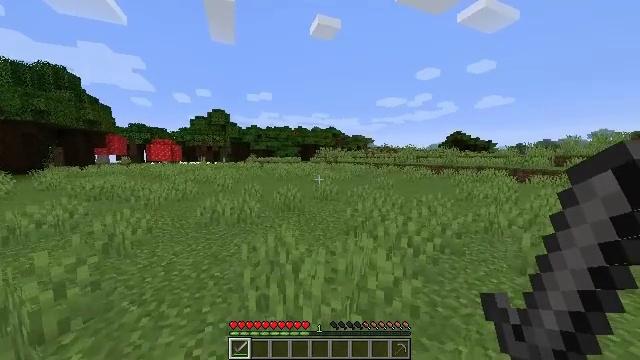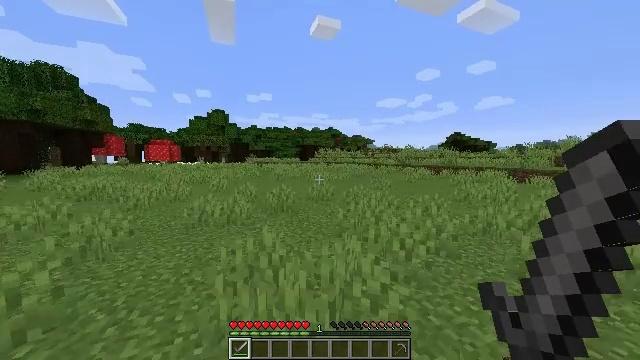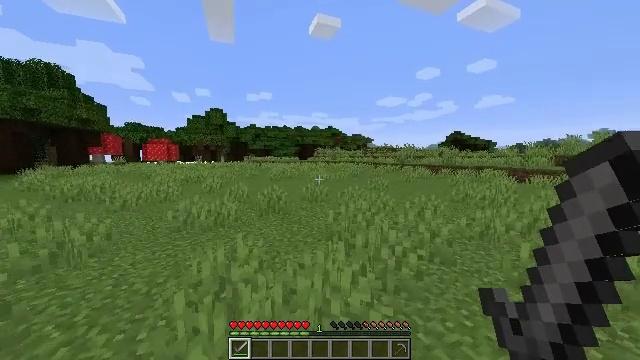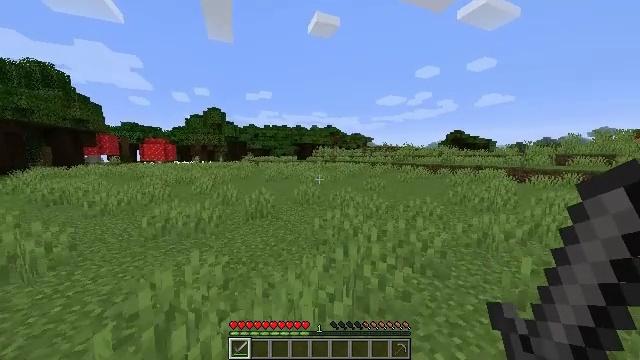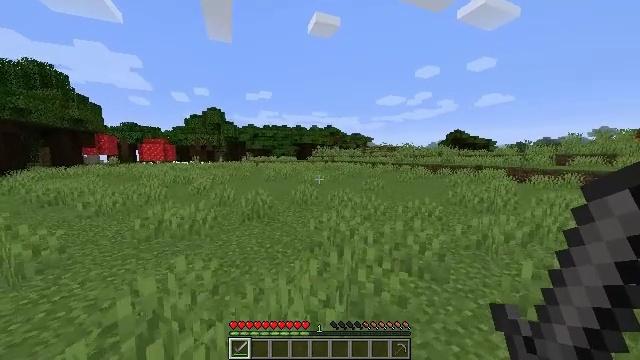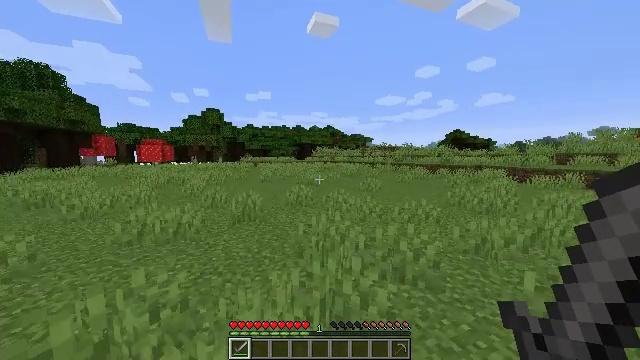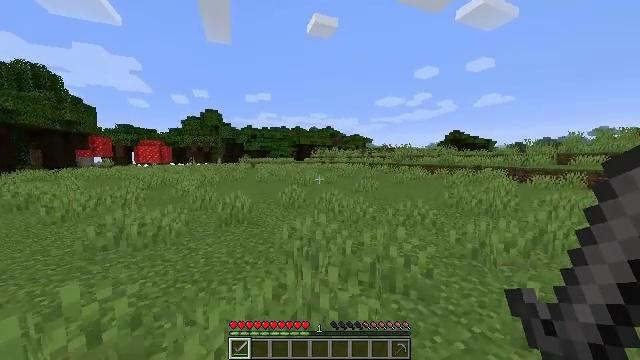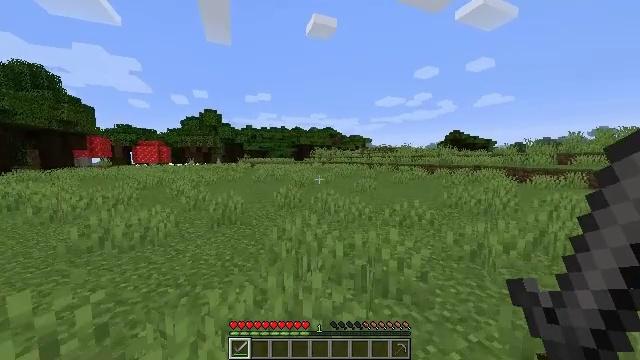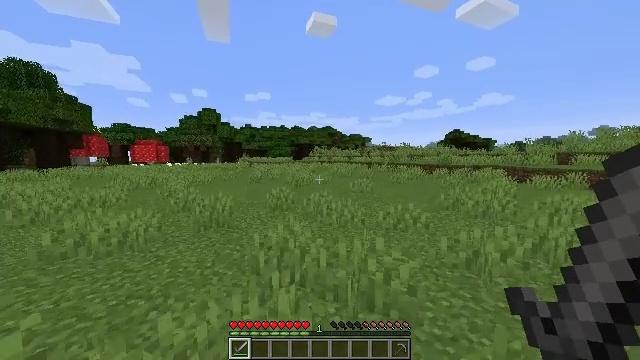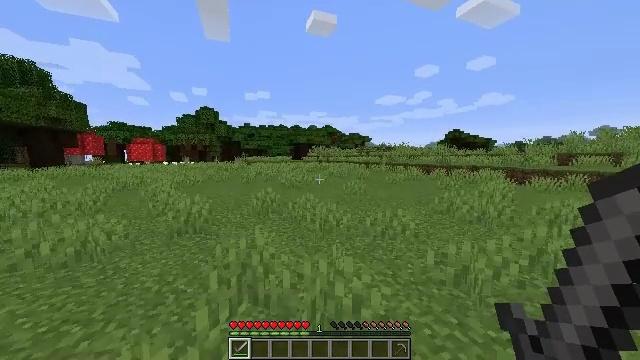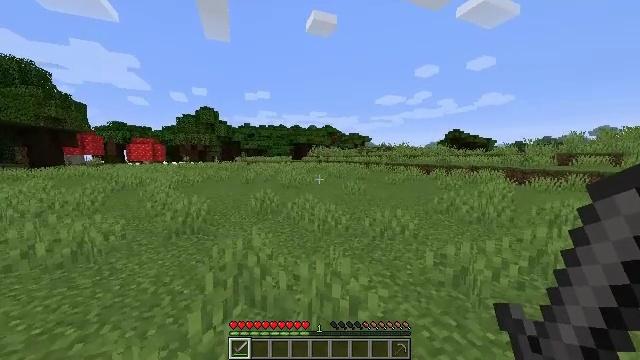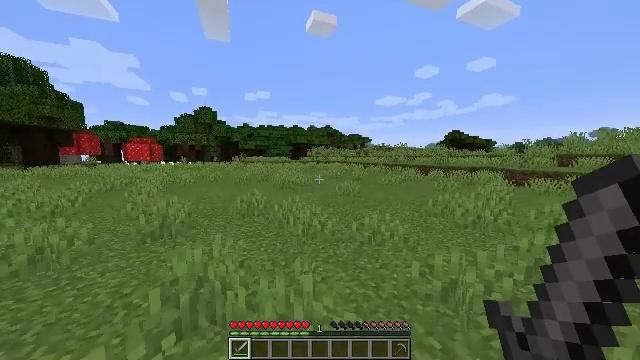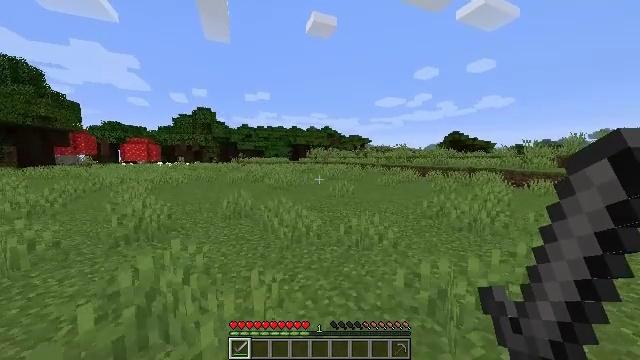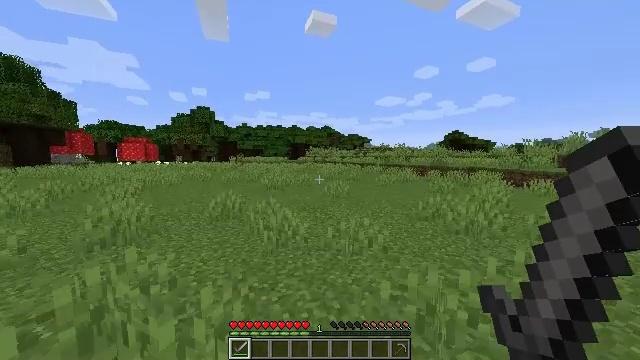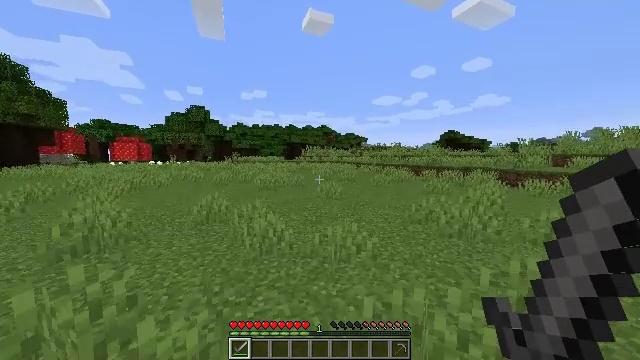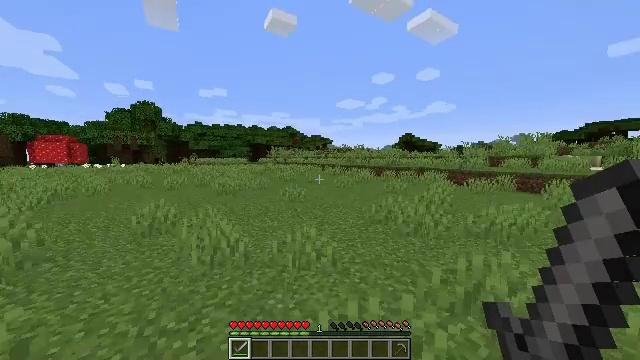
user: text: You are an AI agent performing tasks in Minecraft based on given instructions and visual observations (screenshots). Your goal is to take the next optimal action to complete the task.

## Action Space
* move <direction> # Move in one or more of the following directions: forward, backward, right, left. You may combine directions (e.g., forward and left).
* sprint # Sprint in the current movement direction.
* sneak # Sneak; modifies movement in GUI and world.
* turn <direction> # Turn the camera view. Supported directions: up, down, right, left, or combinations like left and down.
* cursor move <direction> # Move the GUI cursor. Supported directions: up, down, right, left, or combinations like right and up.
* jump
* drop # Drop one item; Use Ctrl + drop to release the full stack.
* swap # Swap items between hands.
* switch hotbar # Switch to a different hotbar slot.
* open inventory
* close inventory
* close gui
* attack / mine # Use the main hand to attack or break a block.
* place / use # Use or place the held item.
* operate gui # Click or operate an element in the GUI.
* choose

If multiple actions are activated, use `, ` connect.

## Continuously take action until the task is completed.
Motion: motion action
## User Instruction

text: Craft a cooked cod in the furnace.
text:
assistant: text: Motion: move forward and move right
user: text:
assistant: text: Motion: move forward and move right
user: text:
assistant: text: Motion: move forward and move right
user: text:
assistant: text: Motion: move forward and move right
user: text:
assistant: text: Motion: move forward and move right
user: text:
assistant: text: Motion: move forward and move right
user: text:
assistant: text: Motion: move forward and move right
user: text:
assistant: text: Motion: move forward and move right
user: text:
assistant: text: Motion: move forward and move right
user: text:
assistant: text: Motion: move forward and move right
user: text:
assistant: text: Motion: move forward and move right
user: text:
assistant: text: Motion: move forward and move right
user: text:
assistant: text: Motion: move forward and move right
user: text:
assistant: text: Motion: move forward and move right
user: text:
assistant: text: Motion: move forward and move right, turn right
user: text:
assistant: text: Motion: move forward and move right, turn right
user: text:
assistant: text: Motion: move forward and move right, turn right
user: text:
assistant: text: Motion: move forward and move right, turn right
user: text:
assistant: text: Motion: move forward
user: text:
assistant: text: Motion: move forward
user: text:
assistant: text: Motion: move forward
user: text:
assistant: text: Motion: move forward
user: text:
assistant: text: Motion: move forward
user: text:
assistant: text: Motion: move forward
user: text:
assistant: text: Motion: move forward
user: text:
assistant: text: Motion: move forward
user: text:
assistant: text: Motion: move forward
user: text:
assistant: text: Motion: move forward, turn right
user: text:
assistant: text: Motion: move forward, turn right
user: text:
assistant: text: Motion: move forward, turn right and down